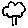
Label: tree